Interaction volume radius: 5 \u00c5
Interaction volume height: 25 \u00c5
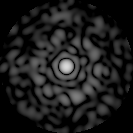
Disorder parameter: 0.8466